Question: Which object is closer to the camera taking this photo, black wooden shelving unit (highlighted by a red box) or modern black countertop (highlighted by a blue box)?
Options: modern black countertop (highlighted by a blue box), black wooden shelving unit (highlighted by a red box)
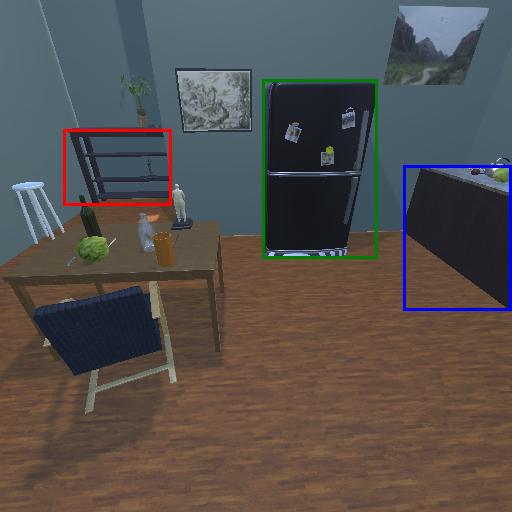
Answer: modern black countertop (highlighted by a blue box)